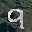
Label: 9